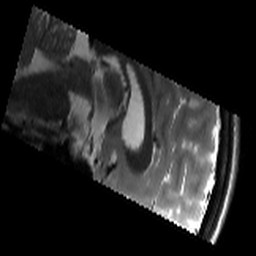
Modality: T2w
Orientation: sagittal
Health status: healthy
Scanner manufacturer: siemens
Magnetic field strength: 3 T
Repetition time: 8.02 s
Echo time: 0.08 s